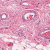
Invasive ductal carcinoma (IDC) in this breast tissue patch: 0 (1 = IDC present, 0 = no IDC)